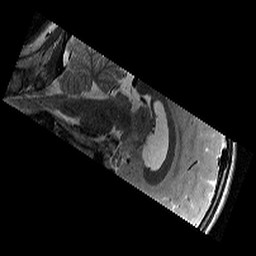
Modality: T2w
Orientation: sagittal
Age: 11
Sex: female
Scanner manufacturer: siemens
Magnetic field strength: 3 T
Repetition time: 9.23 s
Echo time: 0.067 s